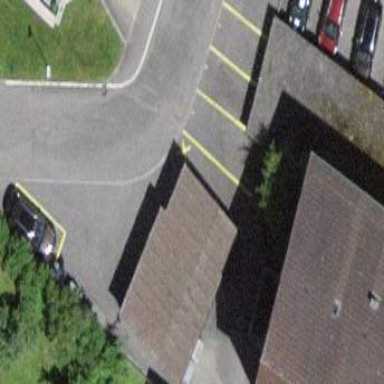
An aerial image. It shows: Garage building.